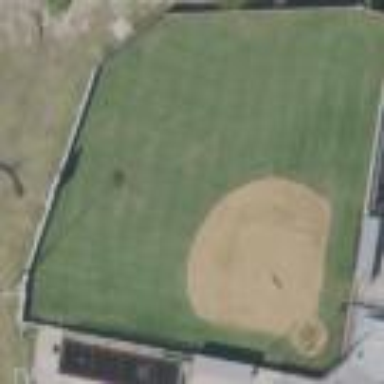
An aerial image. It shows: Baseball pitch for leisure land.